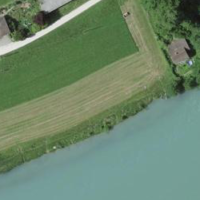
EUNIS habitat code: 25
Species observed at this site:
Lamium galeobdolon